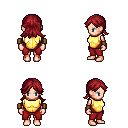
a pixel art fantasy rpg character, female body template, human, light skin, gold chest armor, red pants, brunette loose hair, leather bracers, four views (front, back, left, right), 2x2 character sprite sheet, small pixel art, hard edges, no anti-aliasing